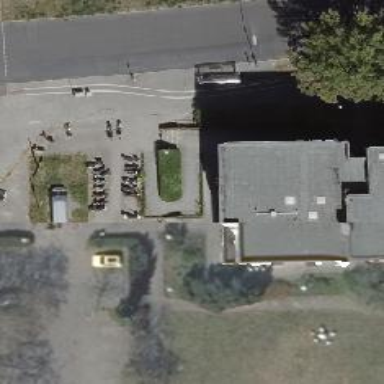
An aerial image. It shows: Motorcycle shop.